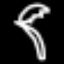
Label: palm tree